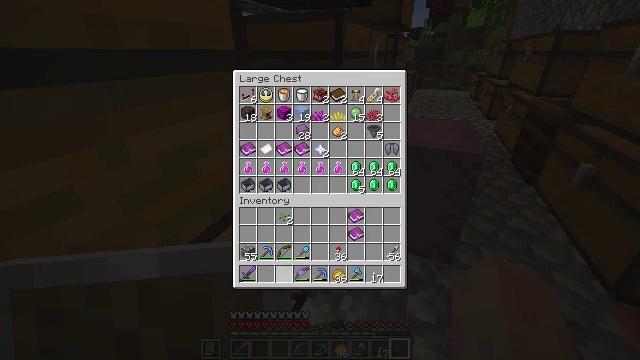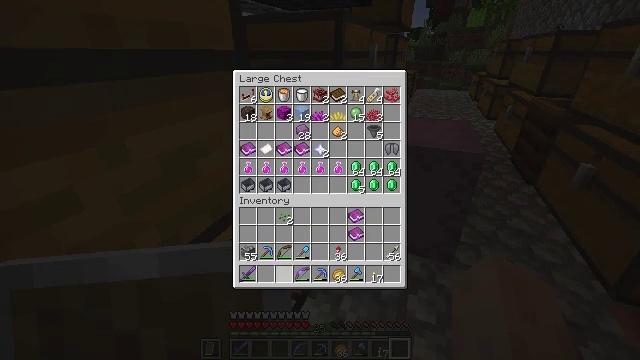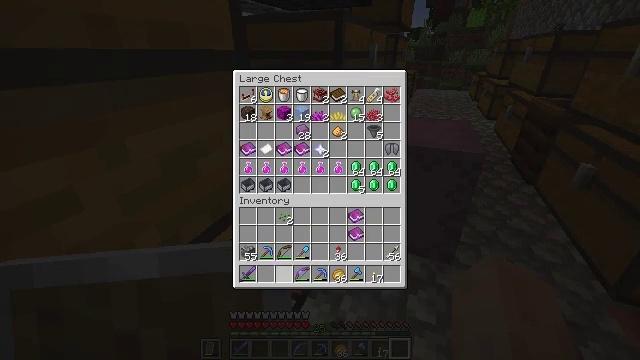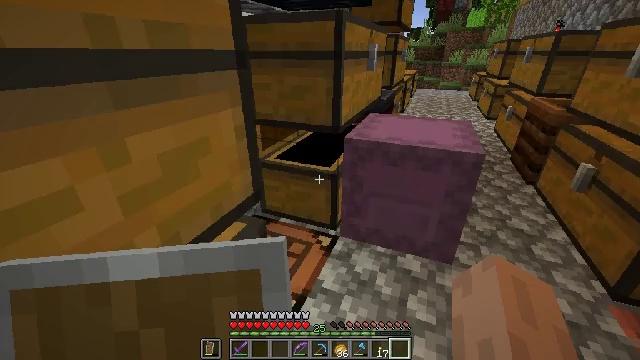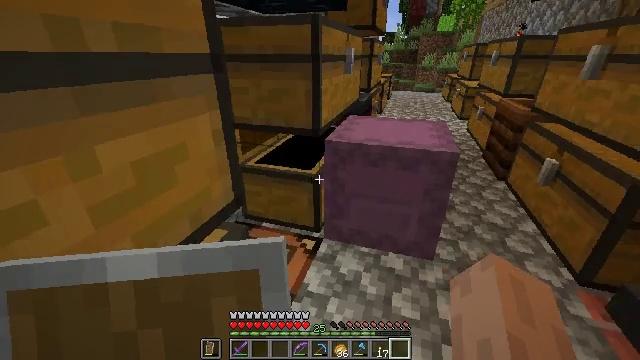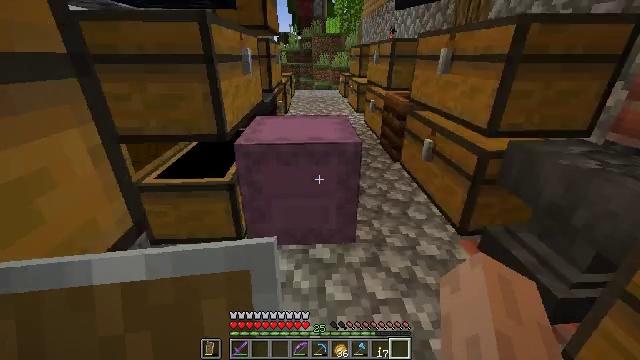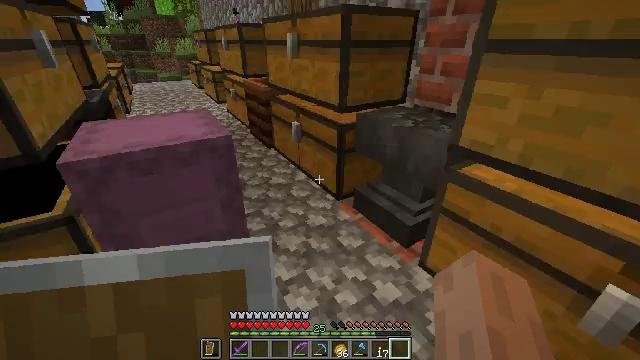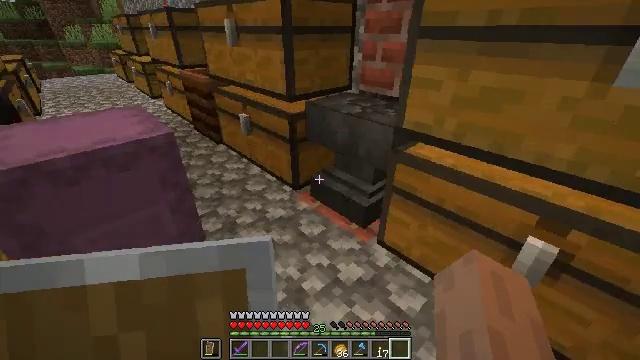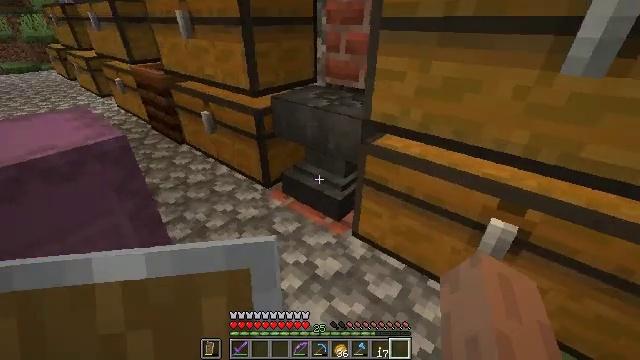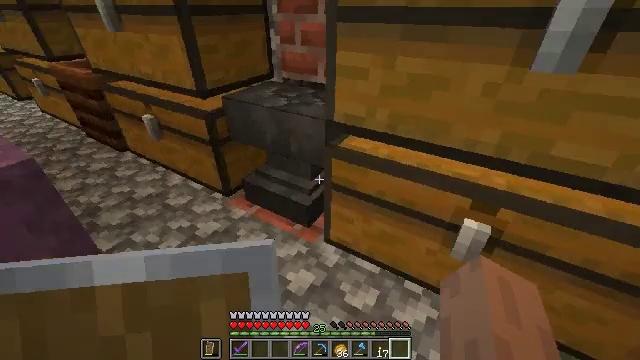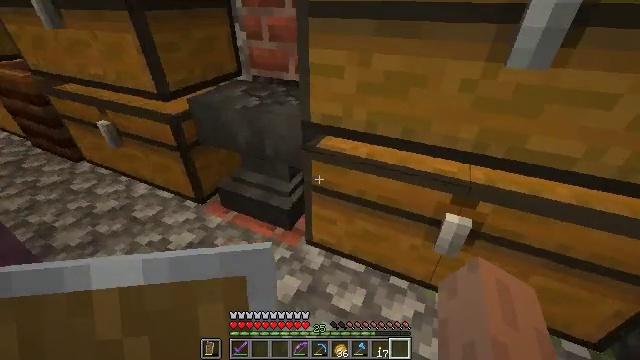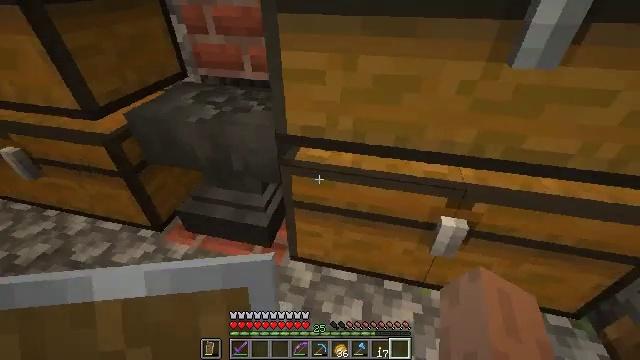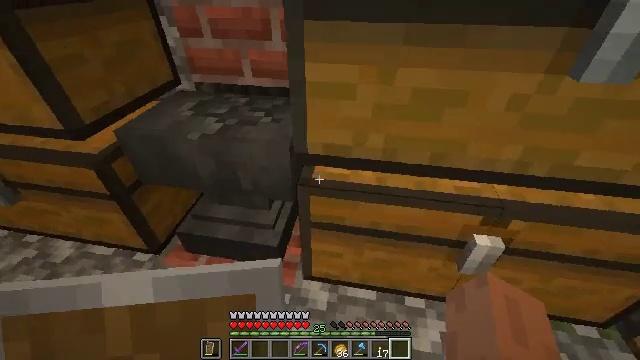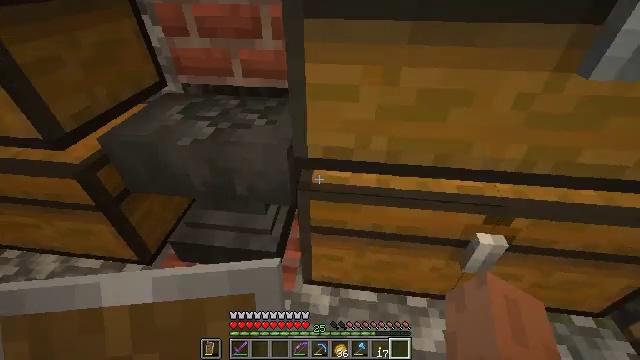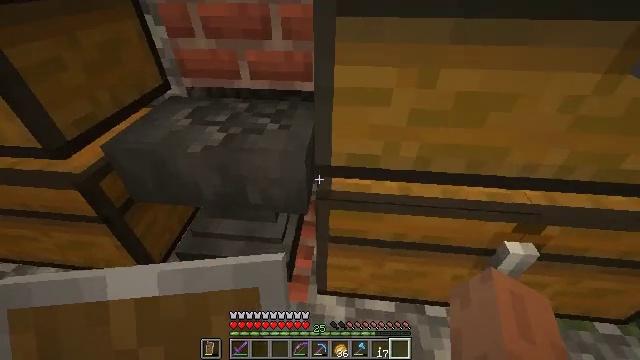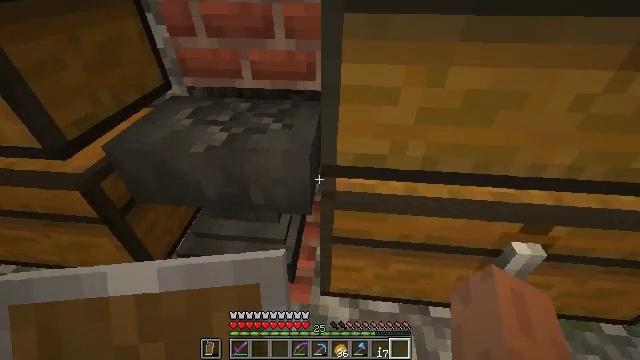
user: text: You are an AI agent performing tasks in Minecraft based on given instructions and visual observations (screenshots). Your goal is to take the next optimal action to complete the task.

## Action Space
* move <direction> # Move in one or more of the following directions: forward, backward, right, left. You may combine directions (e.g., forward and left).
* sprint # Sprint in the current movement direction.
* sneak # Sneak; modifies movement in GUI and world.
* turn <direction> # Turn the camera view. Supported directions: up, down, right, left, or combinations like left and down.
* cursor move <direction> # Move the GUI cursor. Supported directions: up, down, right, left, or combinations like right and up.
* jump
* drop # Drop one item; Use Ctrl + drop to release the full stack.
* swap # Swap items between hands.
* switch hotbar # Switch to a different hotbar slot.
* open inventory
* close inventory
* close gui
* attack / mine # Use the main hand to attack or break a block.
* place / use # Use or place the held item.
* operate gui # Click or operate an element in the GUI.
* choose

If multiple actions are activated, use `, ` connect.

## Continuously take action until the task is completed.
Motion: motion action
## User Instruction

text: Get the white banner into your inventory.
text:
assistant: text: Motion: no_op
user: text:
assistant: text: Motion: no_op
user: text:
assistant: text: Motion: no_op
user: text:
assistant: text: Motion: turn right, close gui
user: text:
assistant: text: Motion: turn right
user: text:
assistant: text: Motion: turn right and down
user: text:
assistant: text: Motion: turn right and down
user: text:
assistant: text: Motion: move forward, turn right and down
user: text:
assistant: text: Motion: move forward, turn right and down
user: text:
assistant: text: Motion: move forward and move left, turn right and down
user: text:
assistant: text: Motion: move forward and move left, turn right and down
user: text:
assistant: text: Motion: move forward and move left, turn right
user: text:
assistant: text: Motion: turn right
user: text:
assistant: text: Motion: turn right
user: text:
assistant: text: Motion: no_op
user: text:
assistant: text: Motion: no_op
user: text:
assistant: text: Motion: no_op
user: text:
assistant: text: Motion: turn left
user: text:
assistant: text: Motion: turn left
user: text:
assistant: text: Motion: turn left
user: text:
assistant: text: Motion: turn left, use / place
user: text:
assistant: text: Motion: use / place
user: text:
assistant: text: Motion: use / place
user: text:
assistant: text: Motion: no_op
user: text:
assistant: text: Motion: no_op
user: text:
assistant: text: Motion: open gui
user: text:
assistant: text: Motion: no_op
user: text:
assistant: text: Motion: cursor move right and up
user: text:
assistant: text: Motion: sneak, cursor move right and down
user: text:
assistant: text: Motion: sneak